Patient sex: F
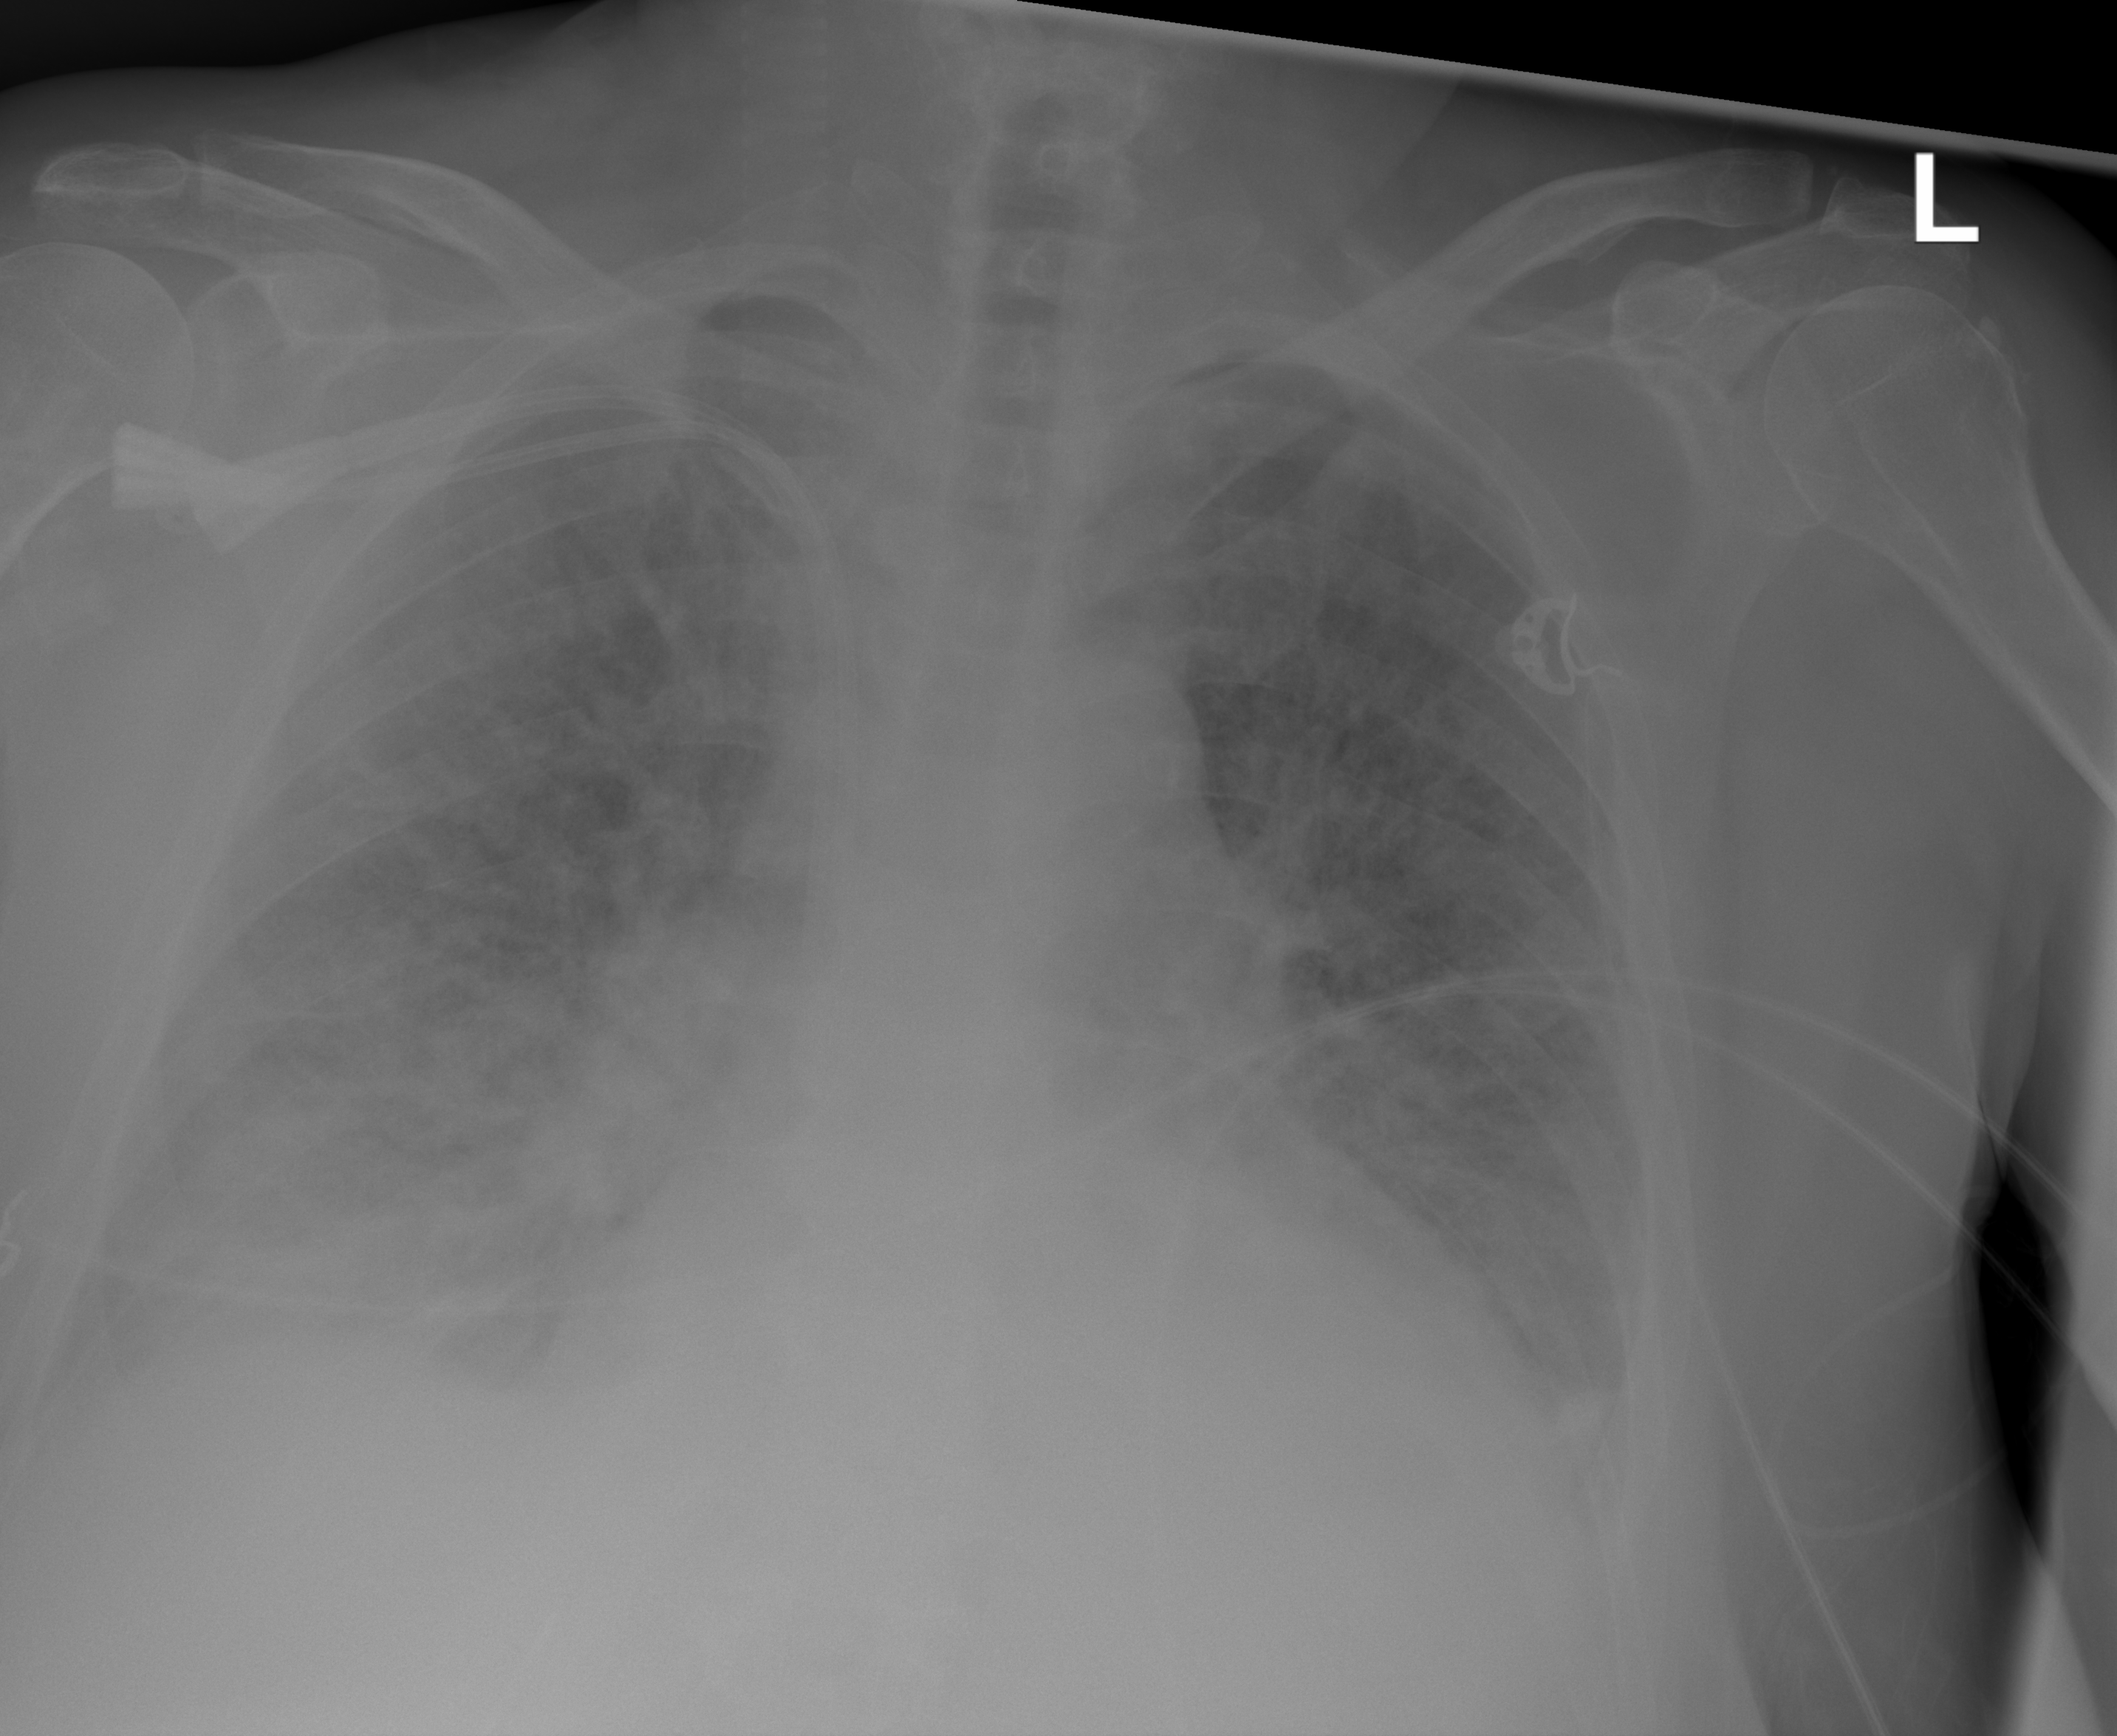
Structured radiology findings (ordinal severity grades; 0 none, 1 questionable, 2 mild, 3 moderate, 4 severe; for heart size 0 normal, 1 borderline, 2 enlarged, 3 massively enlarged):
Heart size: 2
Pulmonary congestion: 2
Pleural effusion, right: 0
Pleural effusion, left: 2
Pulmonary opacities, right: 3
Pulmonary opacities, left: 2
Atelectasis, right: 2
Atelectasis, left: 2